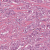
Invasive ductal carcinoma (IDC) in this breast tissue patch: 1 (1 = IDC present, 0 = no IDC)